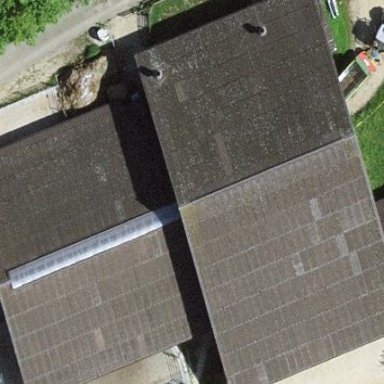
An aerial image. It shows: Rural barn.